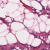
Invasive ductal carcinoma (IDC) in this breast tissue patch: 1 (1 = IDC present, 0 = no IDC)